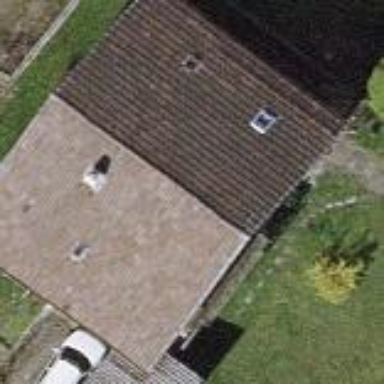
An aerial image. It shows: Simple and straightforward house.